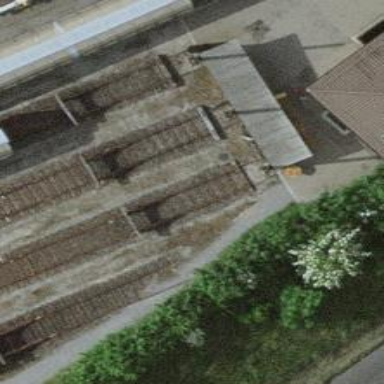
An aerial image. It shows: Railway buffer stop.